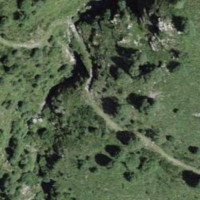
EUNIS habitat code: 32
Species observed at this site:
Astrantia minor